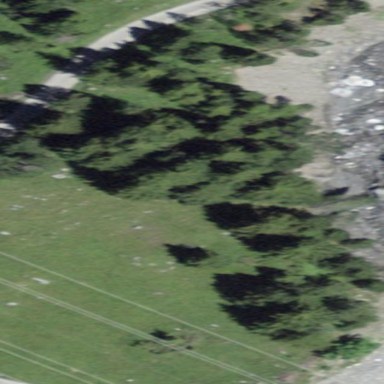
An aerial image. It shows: Forest area.